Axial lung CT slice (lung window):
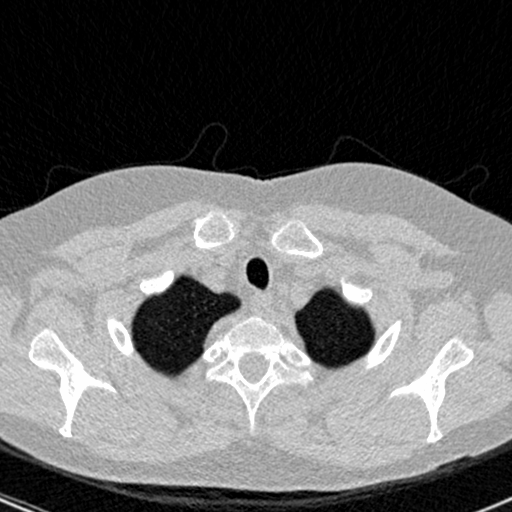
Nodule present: no